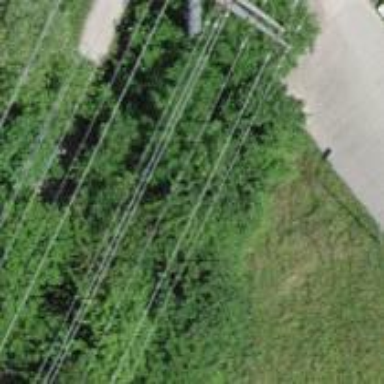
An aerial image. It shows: Concrete power pole.